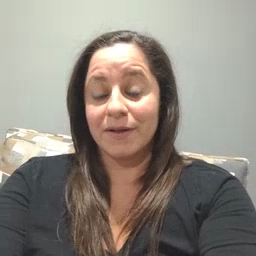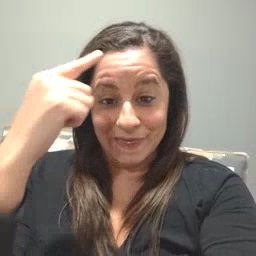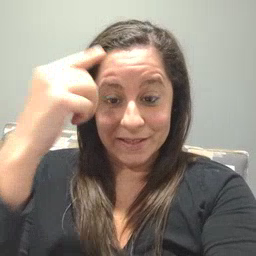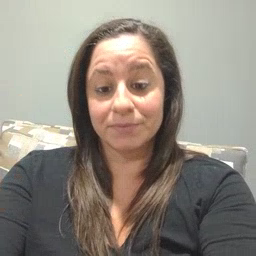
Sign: think